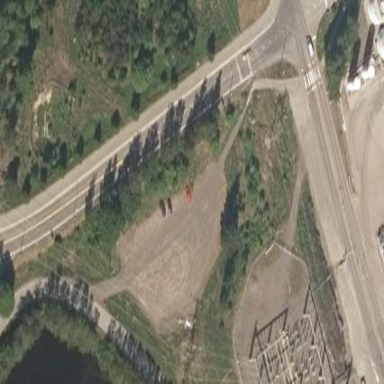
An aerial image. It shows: Parking area with unpaved surface.